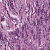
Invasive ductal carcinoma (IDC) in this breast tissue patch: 1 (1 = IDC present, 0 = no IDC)